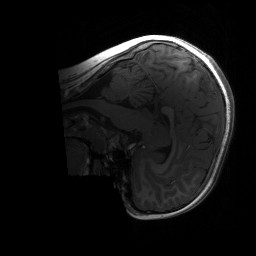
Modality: T1w
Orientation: sagittal
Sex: male
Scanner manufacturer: siemens
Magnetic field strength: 3 T
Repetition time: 1.9 s
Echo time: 0.00243 s